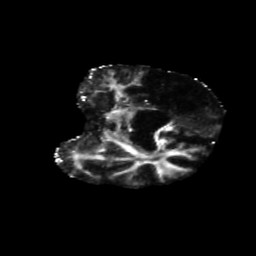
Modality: FA
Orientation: coronal
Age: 68
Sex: male
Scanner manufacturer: siemens
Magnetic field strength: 3 T
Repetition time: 5.47 s
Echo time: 0.0854 s